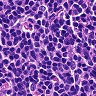
Metastatic tissue present: no